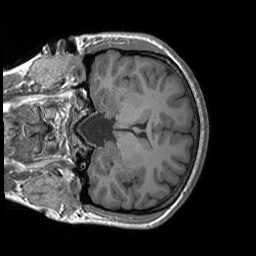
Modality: T1w
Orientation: coronal